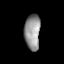
Tissue: lung
Cell type: Fibroblasts
Senescence score: 0.1636
Nuclear area (px): 537
Mean DAPI intensity: 150.177